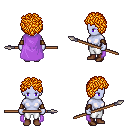
a pixel art fantasy rpg character, female body template, dark elf, purple skin, lavender cape, white pants, light blonde curly afro hairstyle, cloth bracers, brown shoes, spear, four views (front, back, left, right), 2x2 character sprite sheet, small pixel art, hard edges, no anti-aliasing